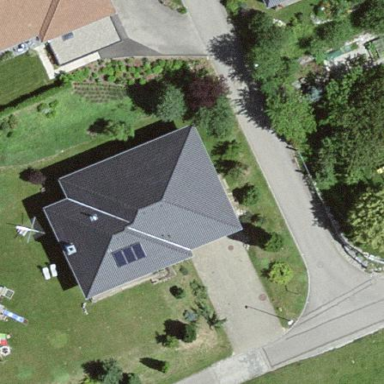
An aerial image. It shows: Residential building.